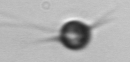
Label: Acanthoica_quattrospina